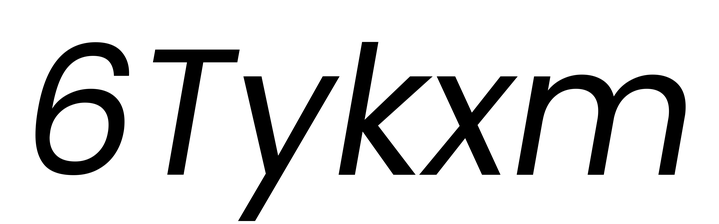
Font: Poppins-Italic